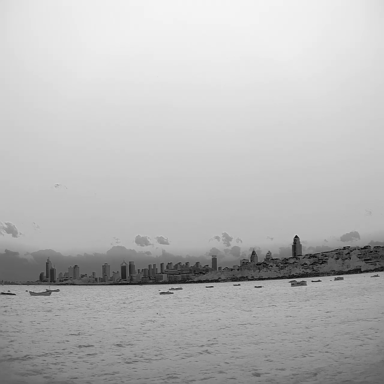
There are 11 bulk_carriers in the infrared image.